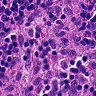
Metastatic tissue present: no